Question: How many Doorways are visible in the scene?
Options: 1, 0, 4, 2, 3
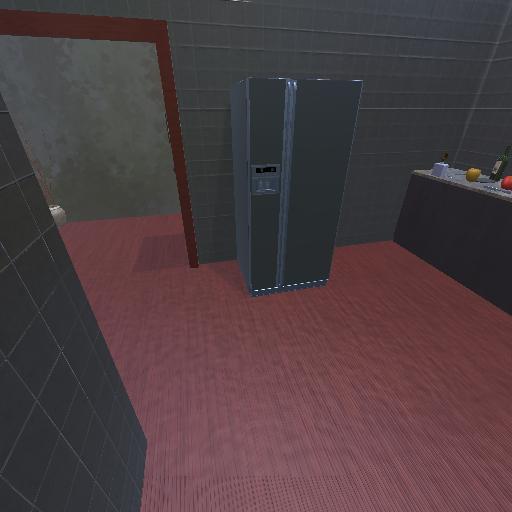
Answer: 1